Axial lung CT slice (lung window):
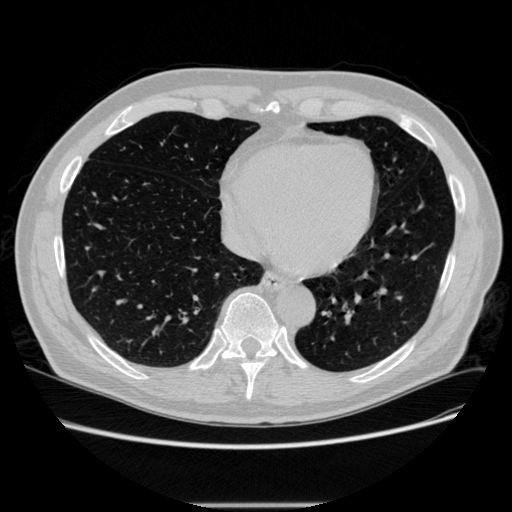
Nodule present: no